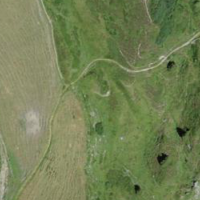
EUNIS habitat code: 26
Species observed at this site:
Rumex alpinus